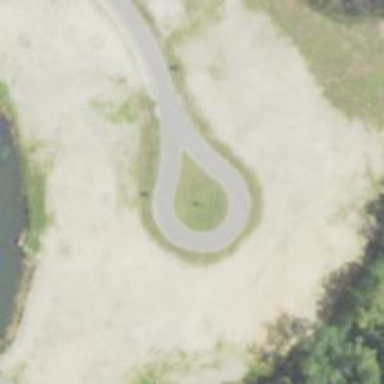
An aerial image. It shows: Turning loop on the road.